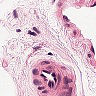
Metastatic tissue present: no